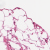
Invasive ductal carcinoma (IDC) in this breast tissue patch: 0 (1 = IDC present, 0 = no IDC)